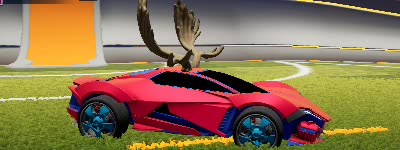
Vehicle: werewolf